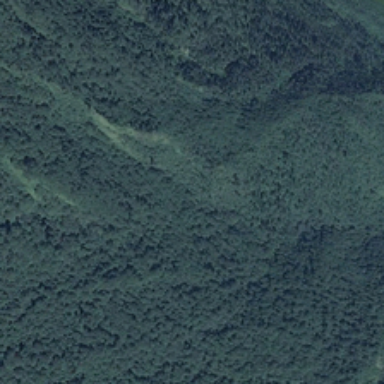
Many green trees form a piece of forest .